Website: lowes
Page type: billing-address
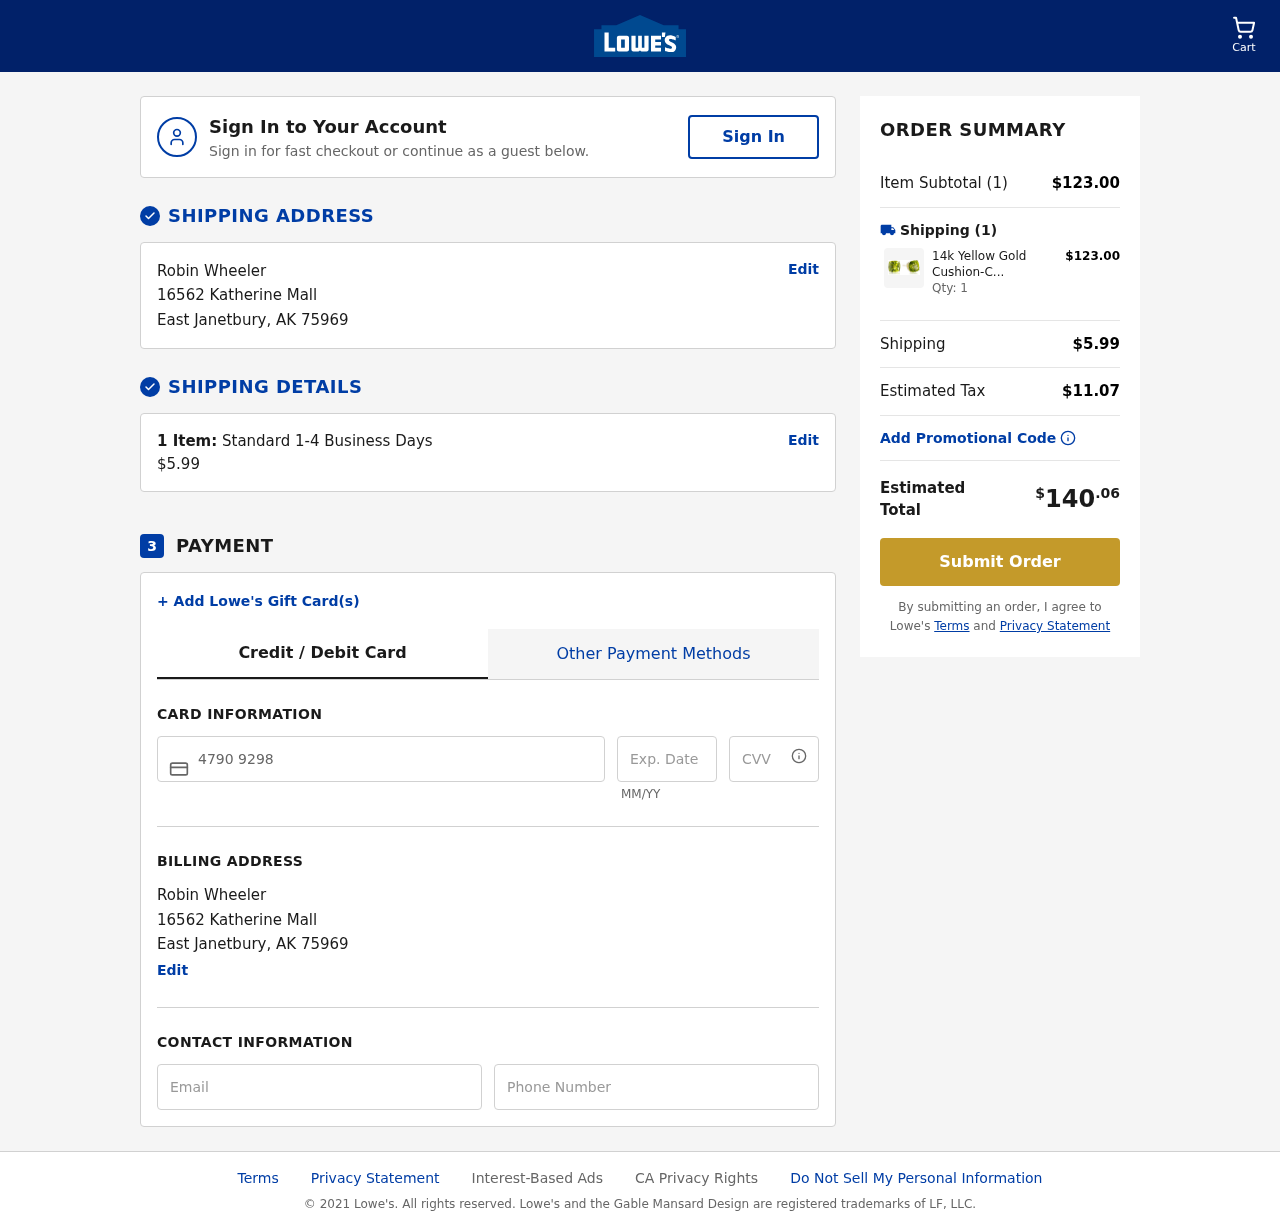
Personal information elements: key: PII_CARD_CVV
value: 126
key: PII_CARD_EXPIRY
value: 02/26
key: PII_CARD_NUMBER
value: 4790 9298 5492 4483
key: PII_CITY
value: East Janetbury
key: PII_EMAIL
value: robinwheeler@hotmail.com
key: PII_FULLNAME
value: Robin Wheeler
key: PII_PHONE
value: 6827565379
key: PII_POSTCODE
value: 75969
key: PII_STATE_ABBR
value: AK
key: PII_STREET
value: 16562 Katherine Mall
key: PII_FULLNAME2
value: Robin Wheeler
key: PII_CITY2
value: East Janetbury
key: PII_STATE_ABBR2
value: AK
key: PII_POSTCODE_FULL
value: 75969
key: PII_POSTCODE_NUMERIC
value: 75969
Product elements: key: PRODUCT1_NAME
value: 14k Yellow Gold Cushion-Cut Checkerboard Peridot Stud Earrings (8mm)
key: PRODUCT1_PRICE
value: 123
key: PRODUCT1_QUANTITY
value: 1
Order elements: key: ORDER_NUM_ITEMS
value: Cart
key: ORDER_NUM_ITEMS
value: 1 Item:
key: ORDER_NUM_ITEMS
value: Item Subtotal (1)
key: ORDER_SHIPPING_COST
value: $5.99
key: ORDER_SUBTOTAL
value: $123.00
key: ORDER_TAX
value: $11.07
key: ORDER_TOTAL
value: $140.06